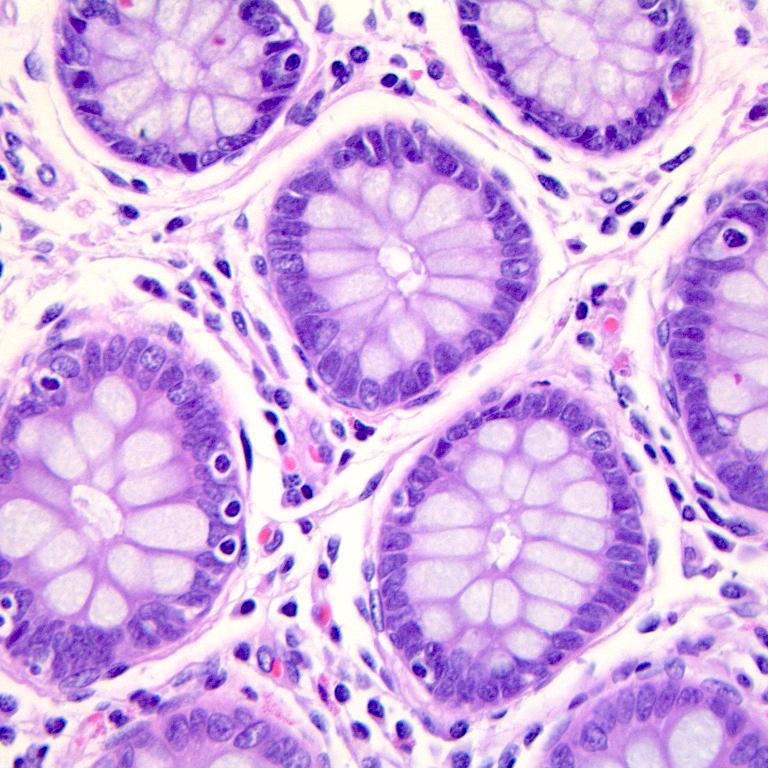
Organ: colon
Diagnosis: benign